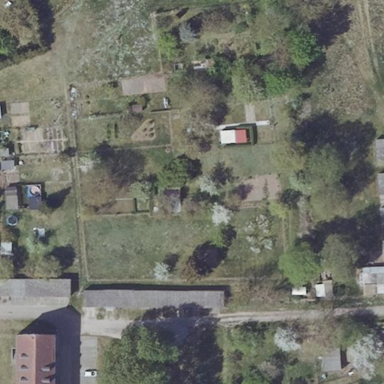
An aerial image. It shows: Allotments area.